Question: I'm having an issue with an MySQL left join it returns duplicate rows for the same name.

'''
$result = mysql_query("SELECT
w.id AS 'WheelID',
w.name AS 'Name',
i.id AS 'ImageID',
i.image_url AS 'Image'
FROM 'rims' AS w
LEFT JOIN 'rims_images' AS i ON
(w.'id' = i.'mid')
WHERE w.'id' = '".$model."'
");
while($row = mysql_fetch_array($result))
{
echo $row['Name'];
echo $row['Image'];
}
'''
Thank you any help will gladly be appreciated.
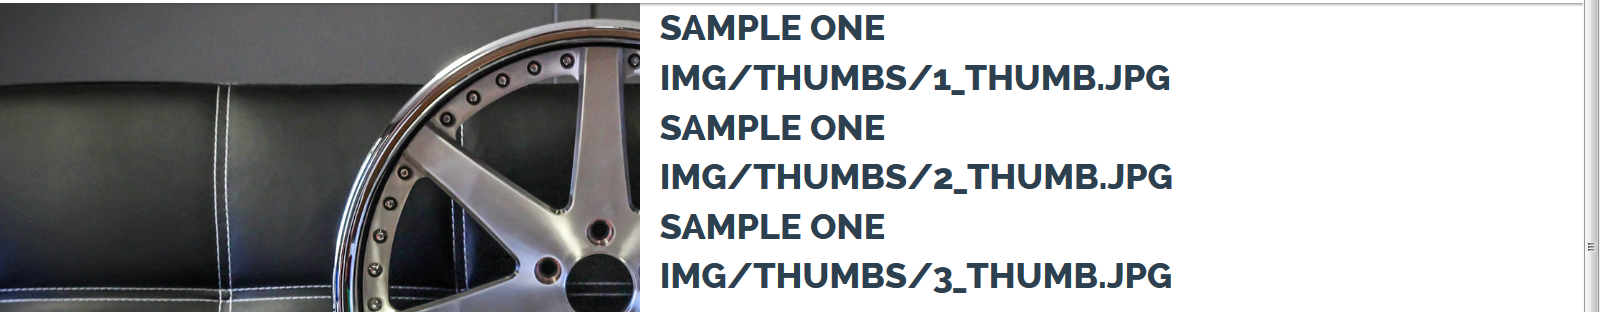
Answer: Only display the Name once in the loop:
'''
$first = true;
while ($row = mysql_fetch_assoc($result)) {
if ($first) {
echo $row['Name'];
$first = false;
}
echo $row['Image'];
}
'''